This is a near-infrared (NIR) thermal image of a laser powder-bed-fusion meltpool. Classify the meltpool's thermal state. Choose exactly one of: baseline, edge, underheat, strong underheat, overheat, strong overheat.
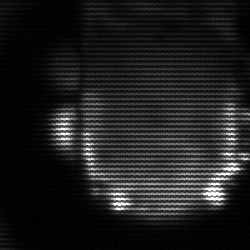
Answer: baseline